Aerial crown-view tile of a tropical tree (Barro Colorado Island, Panama), acquired 20241014:
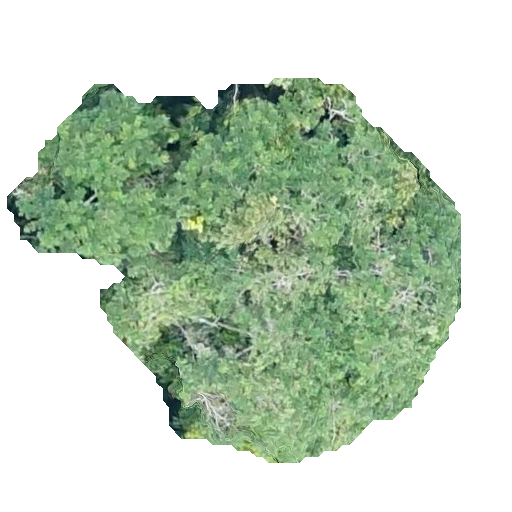
Species: Anacardium excelsum
GBIF accepted scientific name: Anacardium excelsum
Crown area: 183.123 m²